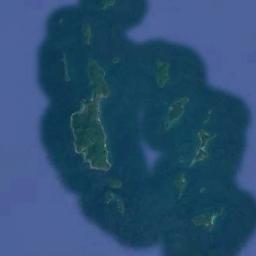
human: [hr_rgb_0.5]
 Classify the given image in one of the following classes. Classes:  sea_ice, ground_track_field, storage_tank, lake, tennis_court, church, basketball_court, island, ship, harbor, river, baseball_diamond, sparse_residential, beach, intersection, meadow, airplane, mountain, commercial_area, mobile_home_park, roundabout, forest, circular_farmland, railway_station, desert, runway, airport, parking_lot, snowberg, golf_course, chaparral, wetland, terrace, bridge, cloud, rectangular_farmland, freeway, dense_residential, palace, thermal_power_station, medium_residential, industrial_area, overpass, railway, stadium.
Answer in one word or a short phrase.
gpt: island